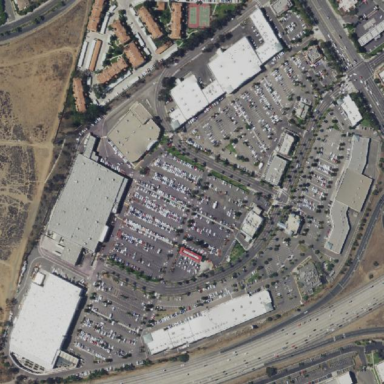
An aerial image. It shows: Retail area.